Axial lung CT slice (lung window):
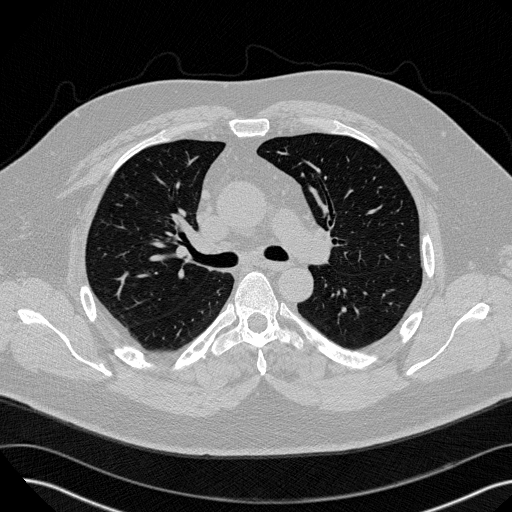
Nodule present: no